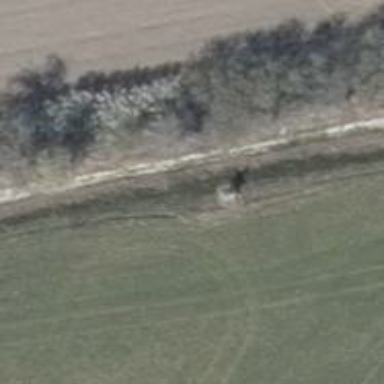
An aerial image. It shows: Hunting stand.